Question: this is in references to my previous question <URL>, actually the edit part of that question, I asked in edit part that if I write to memory would that be faster than writing to file? I performed a simple test, and I had shocking results! I wanted to share with the community.
So here's the code
'''
private void Button1Click(object sender, EventArgs e)
{
var stopwatch = new Stopwatch();
stopwatch.Start();
File.AppendAllText(@"D:\File1.txt", string.Format("{0}Start! : {1}", Environment.NewLine, DateTime.Now.ToString(CultureInfo.InvariantCulture)));
for (int i = 0; i < 6; i++)
{
for (int j = 0; j < <PHONE>; j++)
{
File.AppendAllText(@"D:\File1.txt", string.Format("{0}{1}:{2}", Environment.NewLine, i.ToString(CultureInfo.InvariantCulture), j.ToString(CultureInfo.InvariantCulture)));
}
}
File.AppendAllText(@"D:\File1.txt", string.Format("{0}Done!{1}", Environment.NewLine, DateTime.Now.ToString(CultureInfo.InvariantCulture)));
stopwatch.Stop();
File.AppendAllText(@"D:\File1.txt",
string.Format("{0}{1}:{2}",Environment.NewLine, stopwatch.Elapsed.ToString(), stopwatch.ElapsedMilliseconds.ToString(CultureInfo.InvariantCulture)));
MessageBox.Show("Done!");
}
private void Button2Click(object sender, EventArgs e)
{
var stopwatch = new Stopwatch();
using (var mem = new MemoryStream())
{
using (var binaryWriter = new BinaryWriter(mem))
{
stopwatch.Start();
{
binaryWriter.Write("start! : " + DateTime.Now.ToString(CultureInfo.InvariantCulture));
for (int i = 0; i < 6; i++)
{
for (int j = 0; j < <PHONE>; j++)
{
binaryWriter.Write(i.ToString(CultureInfo.InvariantCulture) + ":" + j.ToString(CultureInfo.InvariantCulture));
}
}
stopwatch.Stop();
binaryWriter.Write("Done! " + DateTime.Now.ToString(CultureInfo.InvariantCulture));
binaryWriter.Write(stopwatch.Elapsed.ToString() + ":" + stopwatch.ElapsedMilliseconds.ToString(CultureInfo.InvariantCulture));
binaryWriter.Flush();
var file = new FileStream(@"D:\File2.txt", FileMode.Create);
mem.WriteTo(file);
}
}
}
MessageBox.Show("Done!");
}
'''
As the code should be easy to understand

'''
Elapsed time in File1.txt = 00:50:24.<PHONE>
Elapsed milliseconds in File1.txt = <PHONE>
Elapsed time in File2.txt = 00:00:04.<PHONE>
Elapsed milliseconds in File2.txt = 4743
'''
This could be a real cause for bad perfromance, if you log everything directly to IO File, without use of memory stream or any custom tool for logging, OTOH . () So, this can be a really useful thing, I thought of sharing it!
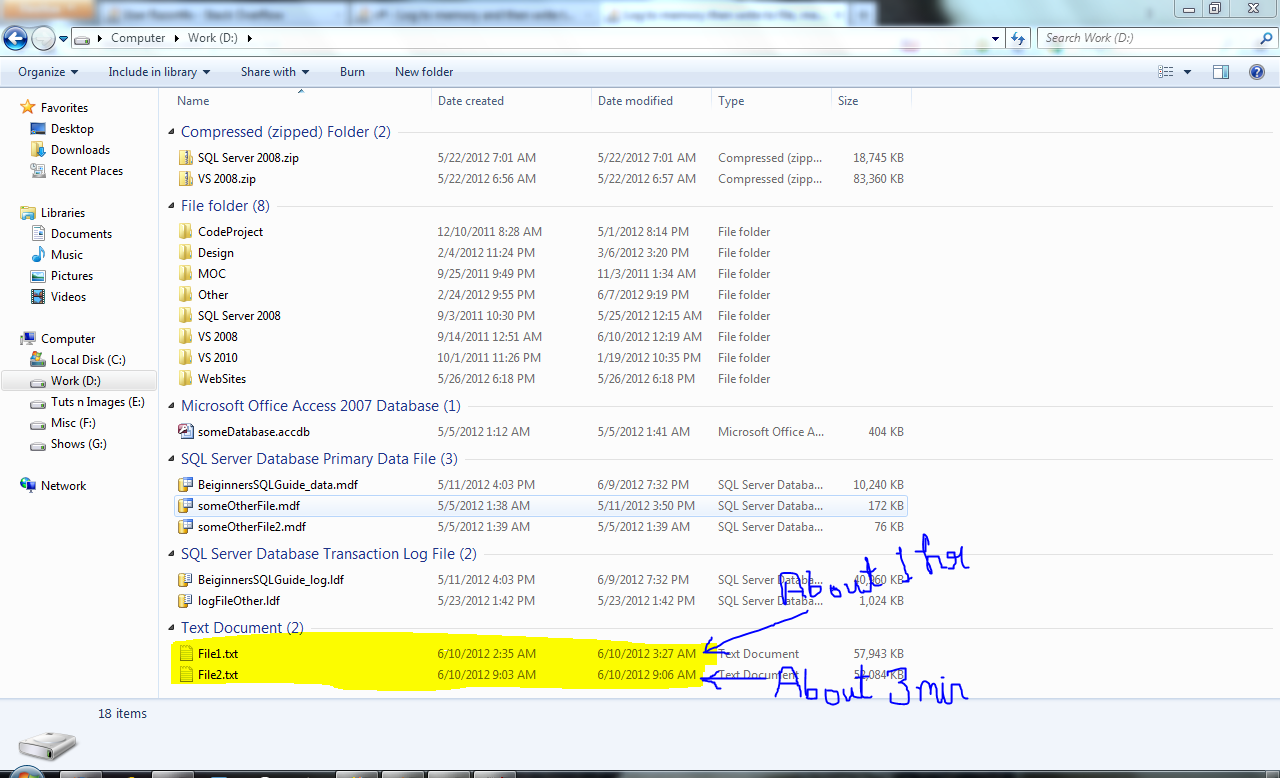
Answer: That's because File.AppendAllText opens the file, writes, flushes the buffer and closes it. If you keep the log file open and use a stream to write to it (instead of the MemoryStream), you will get results that are very close to what you've seen with MemoryStream - it might even be indistinguishable.
Try it out.